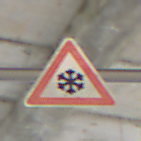
Verkehrszeichen: SchneeOderEisglaette
Umgebung: Roofed, Suburban
Tageszeit: MorningAfternoon
Wetter: PartlyCloudy
Licht: Natural
Jahreszeit: Winter
Kontrast: LowContrast